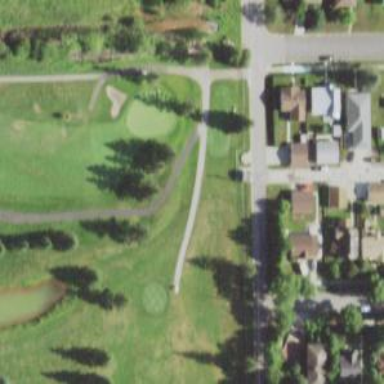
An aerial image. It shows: Well-maintained asphalt path suitable for golfing. The path has grade1 tracktype.